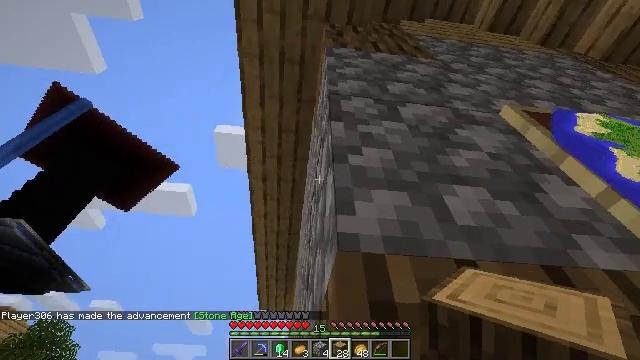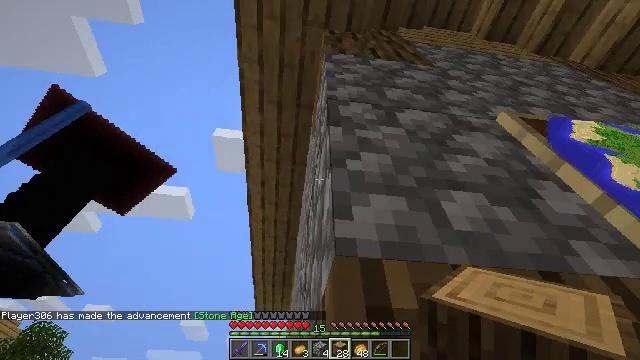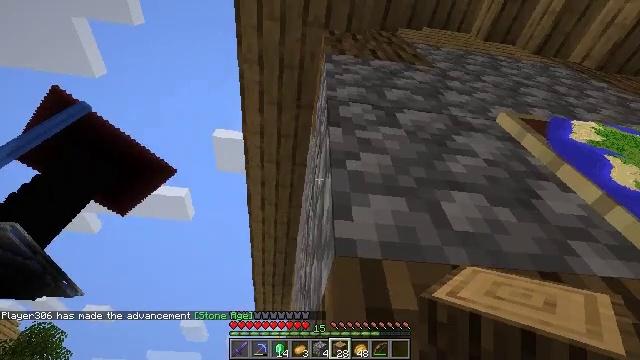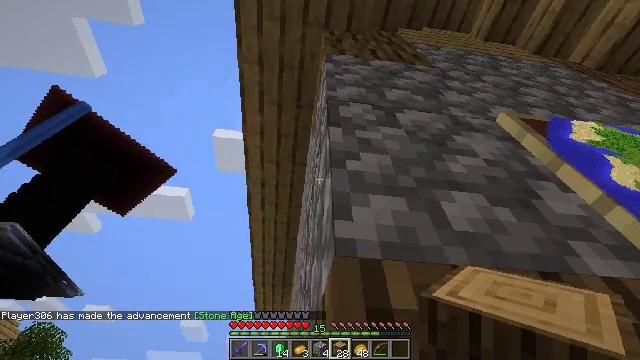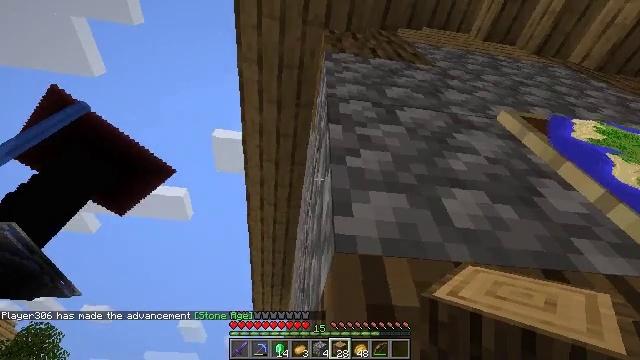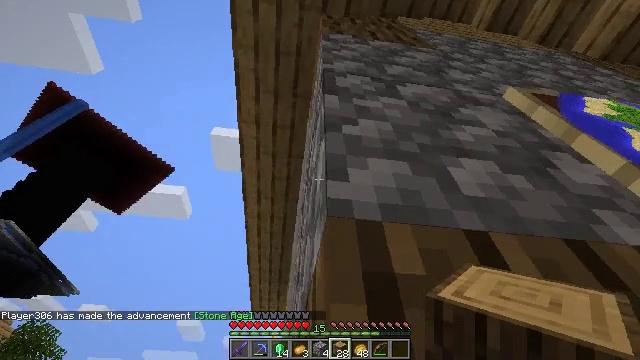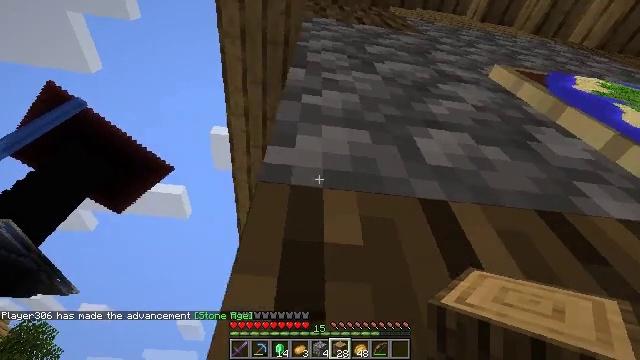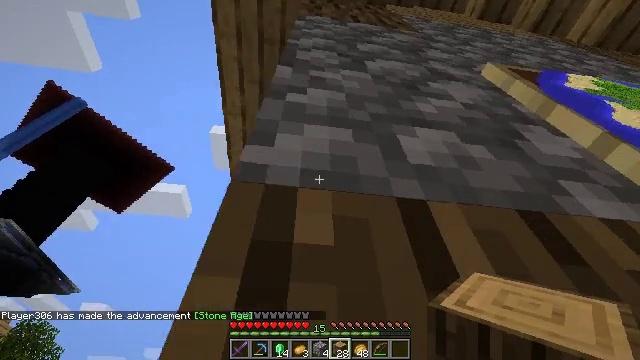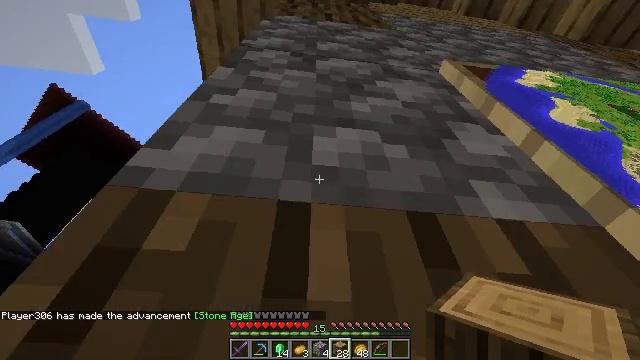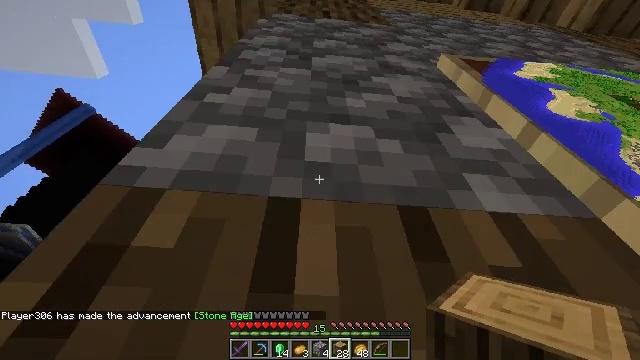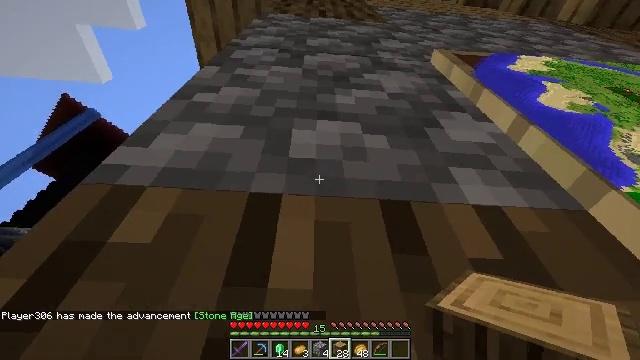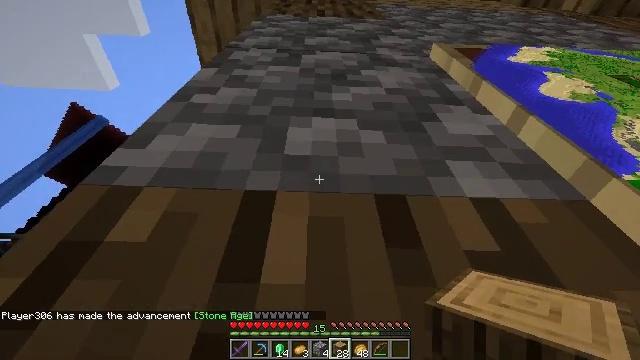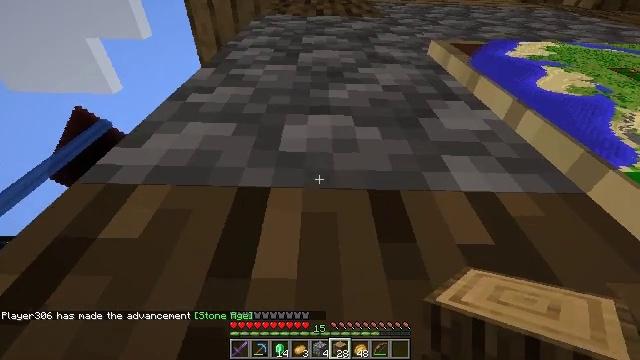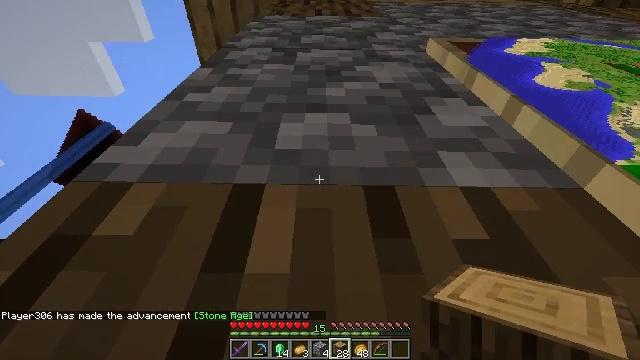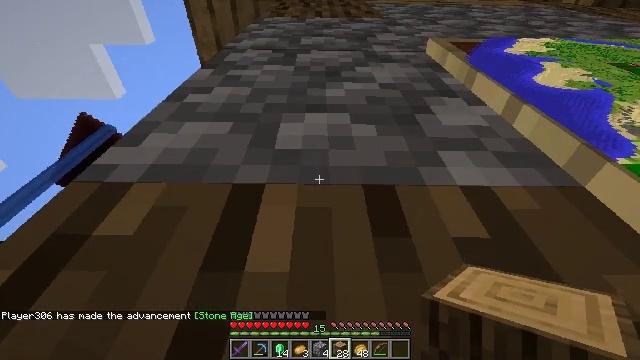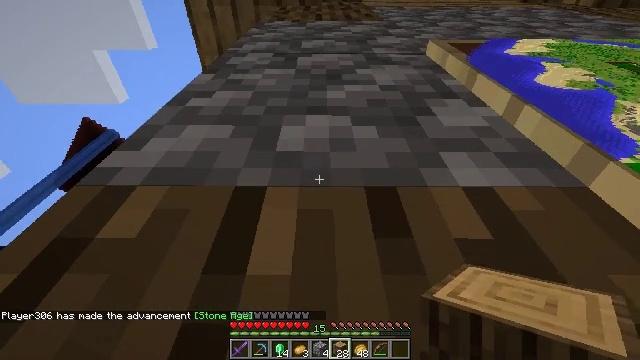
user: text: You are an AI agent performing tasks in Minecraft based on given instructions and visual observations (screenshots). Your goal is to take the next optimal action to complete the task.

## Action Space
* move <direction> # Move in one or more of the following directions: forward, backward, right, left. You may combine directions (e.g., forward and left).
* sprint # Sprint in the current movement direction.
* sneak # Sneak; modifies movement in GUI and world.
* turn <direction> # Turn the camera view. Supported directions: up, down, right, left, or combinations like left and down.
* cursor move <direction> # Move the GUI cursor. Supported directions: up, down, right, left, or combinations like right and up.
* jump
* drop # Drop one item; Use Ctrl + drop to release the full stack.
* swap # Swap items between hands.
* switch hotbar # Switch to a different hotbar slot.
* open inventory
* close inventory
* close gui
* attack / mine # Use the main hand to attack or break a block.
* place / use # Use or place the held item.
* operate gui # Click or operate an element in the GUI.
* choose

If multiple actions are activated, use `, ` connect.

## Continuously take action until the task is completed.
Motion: motion action
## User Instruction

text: Digging the cobblestone underground.
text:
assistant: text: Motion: turn up
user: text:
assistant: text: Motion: no_op
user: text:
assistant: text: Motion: no_op
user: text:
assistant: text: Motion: move forward
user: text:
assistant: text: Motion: move forward and move right
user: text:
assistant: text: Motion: move forward and move right
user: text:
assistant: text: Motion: move right
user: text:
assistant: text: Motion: no_op
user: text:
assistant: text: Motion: turn left
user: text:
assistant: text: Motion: turn left
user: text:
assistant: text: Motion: turn left
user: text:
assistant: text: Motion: no_op
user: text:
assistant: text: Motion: no_op
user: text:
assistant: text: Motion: no_op
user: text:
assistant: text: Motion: no_op
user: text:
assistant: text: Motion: no_op
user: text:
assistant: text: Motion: no_op
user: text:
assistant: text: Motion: no_op
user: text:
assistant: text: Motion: no_op
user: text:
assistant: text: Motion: no_op
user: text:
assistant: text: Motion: no_op
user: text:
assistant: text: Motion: no_op
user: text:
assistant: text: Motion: no_op
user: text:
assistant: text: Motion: no_op
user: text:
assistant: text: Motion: no_op
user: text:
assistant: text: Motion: no_op
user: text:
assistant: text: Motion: no_op
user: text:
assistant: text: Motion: no_op
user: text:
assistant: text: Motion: no_op
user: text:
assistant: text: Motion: no_op